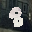
Label: 8